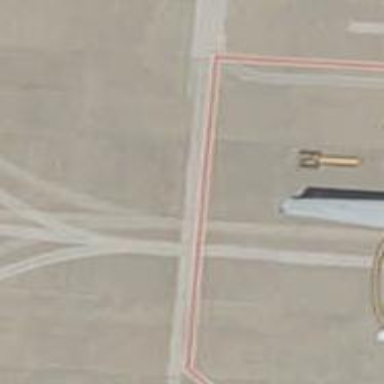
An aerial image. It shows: Image of taxiway at airport.